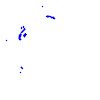
Particle: pion